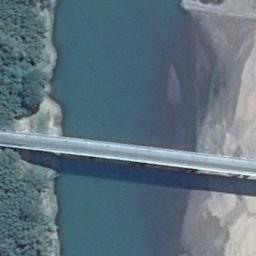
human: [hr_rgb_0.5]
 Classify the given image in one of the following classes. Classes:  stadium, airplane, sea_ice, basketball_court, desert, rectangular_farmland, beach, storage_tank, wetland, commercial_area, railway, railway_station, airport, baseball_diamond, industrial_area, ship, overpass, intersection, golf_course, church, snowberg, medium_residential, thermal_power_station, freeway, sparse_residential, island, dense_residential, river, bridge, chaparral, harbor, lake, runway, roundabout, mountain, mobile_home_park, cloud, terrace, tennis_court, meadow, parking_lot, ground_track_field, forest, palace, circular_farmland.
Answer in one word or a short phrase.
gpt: bridge